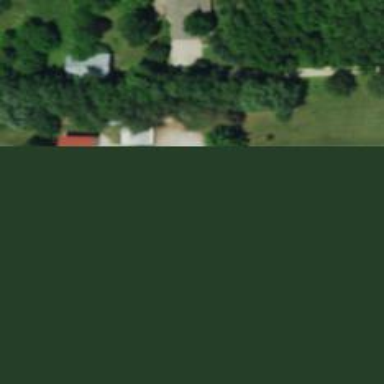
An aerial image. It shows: Driveway.